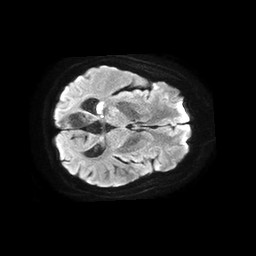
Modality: TRACE
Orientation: axial
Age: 55
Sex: female
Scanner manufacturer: philips
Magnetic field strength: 1.5 T
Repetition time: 4.6 s
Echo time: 0.08941 s